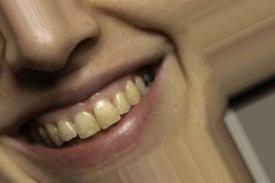
Condition: Tooth Discoloration